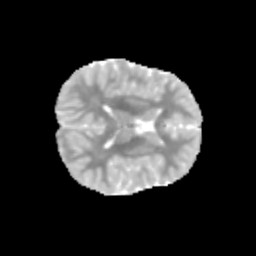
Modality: MD
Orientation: axial
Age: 12
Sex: female
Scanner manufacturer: siemens
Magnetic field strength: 3 T
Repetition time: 3.8 s
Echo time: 0.07 s